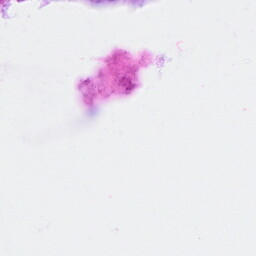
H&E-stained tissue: Breast